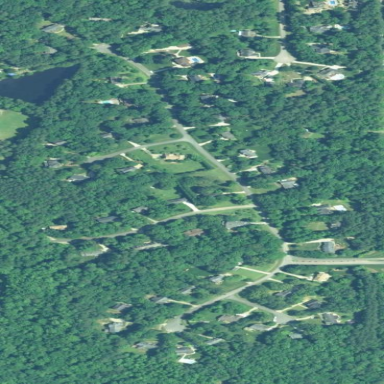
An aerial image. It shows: Residential area within neighborhood.